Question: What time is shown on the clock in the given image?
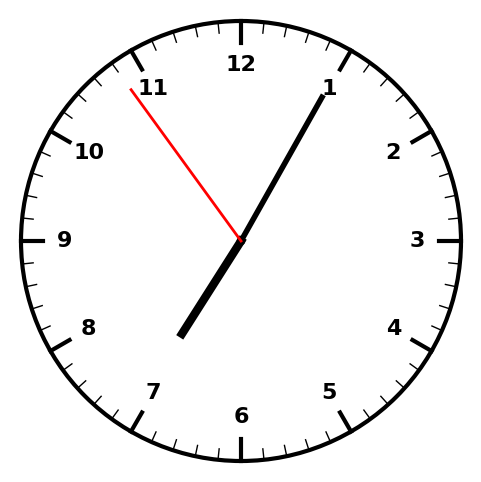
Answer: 07:04:54